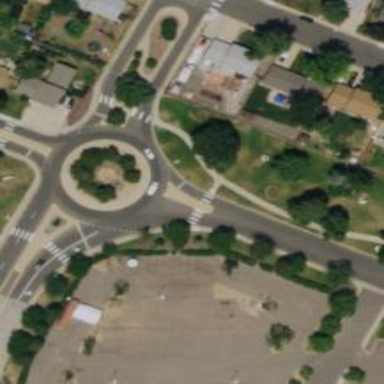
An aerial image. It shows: Roundabout at tertiary road junction.